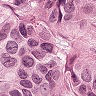
Metastatic tissue present: yes